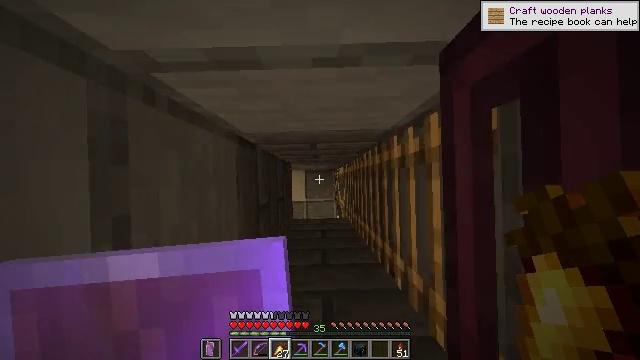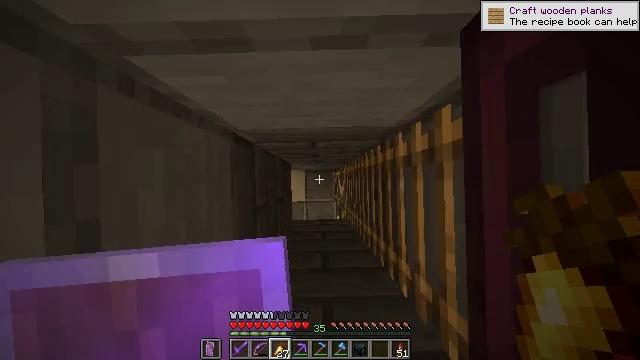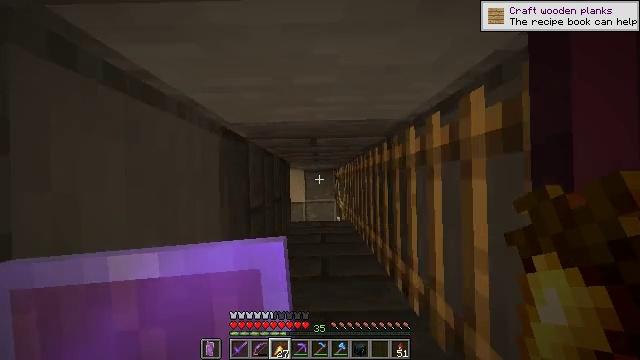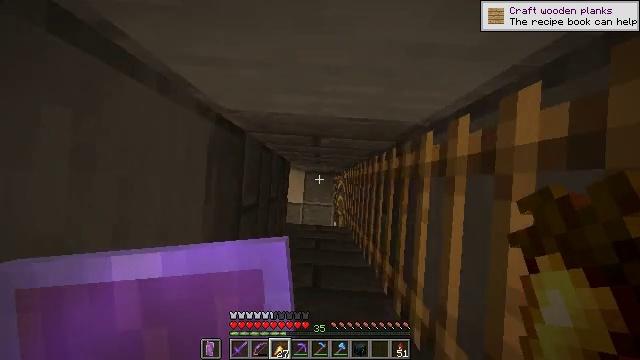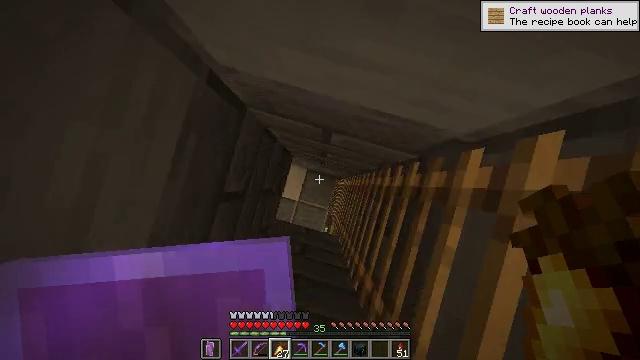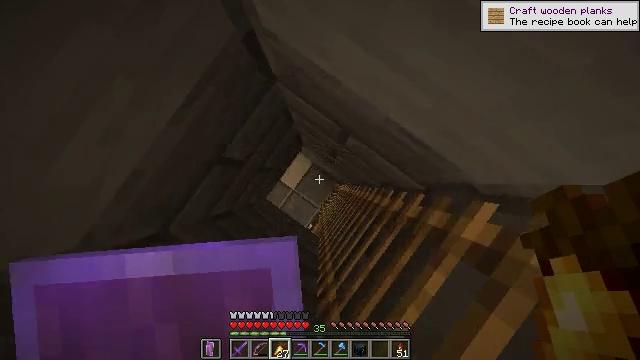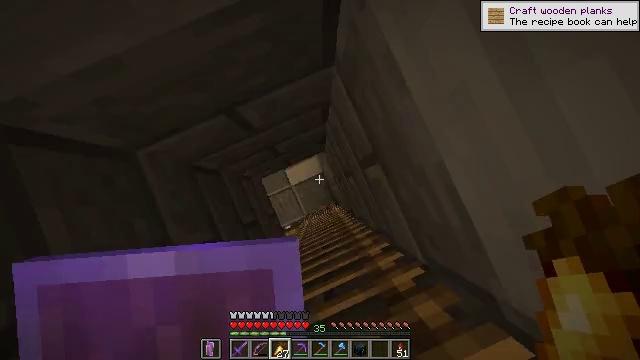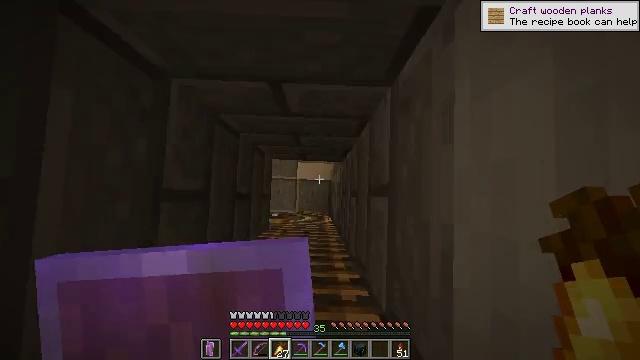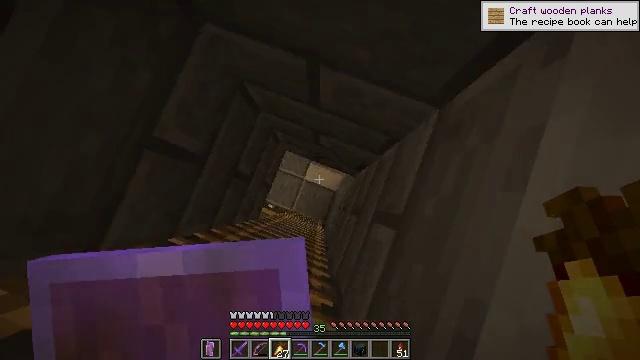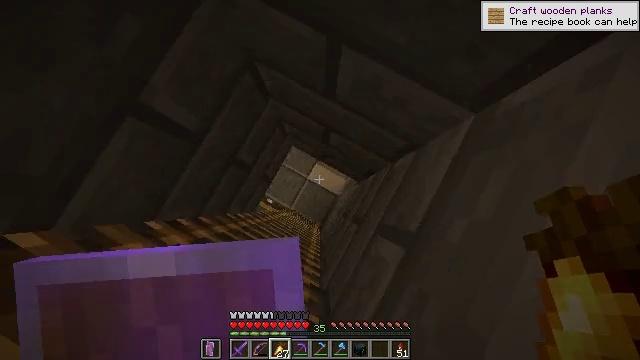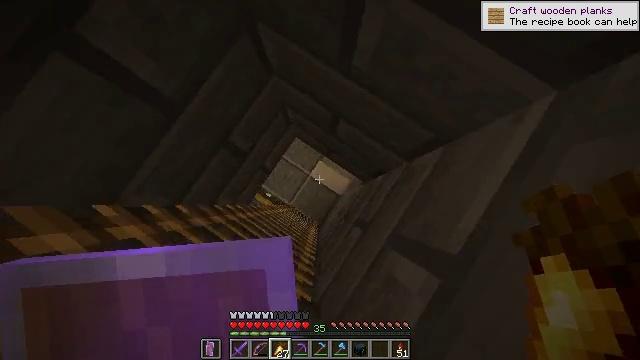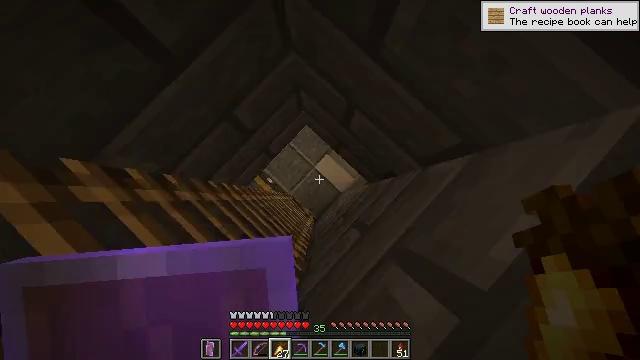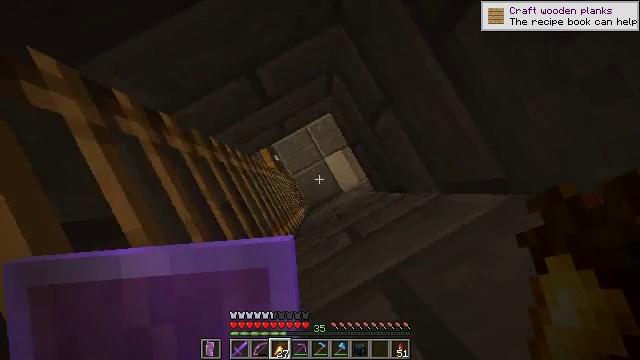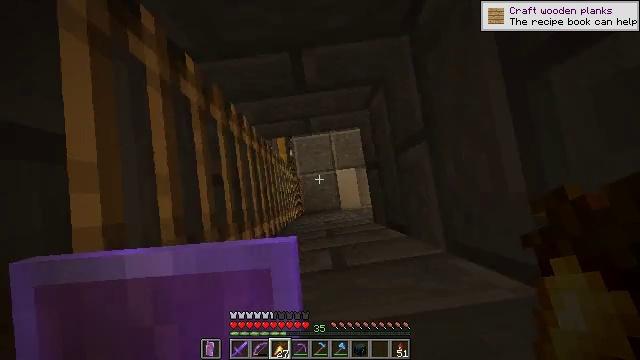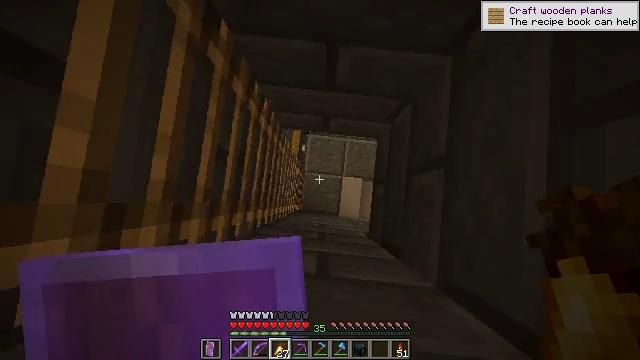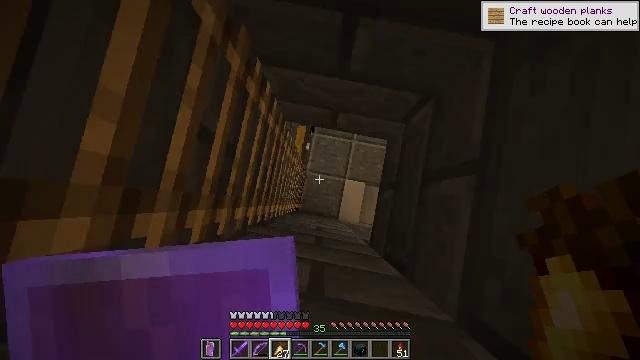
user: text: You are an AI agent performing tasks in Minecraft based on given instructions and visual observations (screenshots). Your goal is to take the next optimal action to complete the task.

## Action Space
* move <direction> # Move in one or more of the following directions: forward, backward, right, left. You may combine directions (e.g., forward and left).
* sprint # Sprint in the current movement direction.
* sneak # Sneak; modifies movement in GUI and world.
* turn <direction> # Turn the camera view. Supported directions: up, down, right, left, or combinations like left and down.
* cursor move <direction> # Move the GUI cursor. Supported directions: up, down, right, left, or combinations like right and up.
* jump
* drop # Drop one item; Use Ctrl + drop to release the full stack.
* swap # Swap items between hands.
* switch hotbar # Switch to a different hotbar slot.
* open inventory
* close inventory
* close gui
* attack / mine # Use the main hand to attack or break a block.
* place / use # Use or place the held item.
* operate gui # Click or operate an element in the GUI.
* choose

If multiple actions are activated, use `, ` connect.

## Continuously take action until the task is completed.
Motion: motion action
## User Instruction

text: Obtain black dye via the crafting process.
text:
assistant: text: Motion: no_op
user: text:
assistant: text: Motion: no_op
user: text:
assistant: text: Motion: turn left
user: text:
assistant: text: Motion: turn left
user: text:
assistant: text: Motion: turn left
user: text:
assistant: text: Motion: turn left and up
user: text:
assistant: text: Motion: turn left and up
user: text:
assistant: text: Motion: turn left and up
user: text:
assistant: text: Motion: turn left
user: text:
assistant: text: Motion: turn left
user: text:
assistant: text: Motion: turn left and down
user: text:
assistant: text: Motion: turn left and down
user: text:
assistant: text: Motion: turn left and up
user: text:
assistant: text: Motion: turn left
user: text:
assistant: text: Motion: turn left
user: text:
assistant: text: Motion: no_op
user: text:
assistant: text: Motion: no_op
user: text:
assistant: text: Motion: no_op
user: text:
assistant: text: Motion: no_op
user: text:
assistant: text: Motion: no_op
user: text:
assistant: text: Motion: turn up
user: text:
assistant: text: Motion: turn right and up
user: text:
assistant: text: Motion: turn right
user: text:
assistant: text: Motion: no_op
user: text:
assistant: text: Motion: no_op
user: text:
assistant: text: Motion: turn right
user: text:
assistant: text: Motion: turn right and up
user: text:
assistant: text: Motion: turn right and up
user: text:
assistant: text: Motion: turn right and up
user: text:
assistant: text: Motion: turn right and up